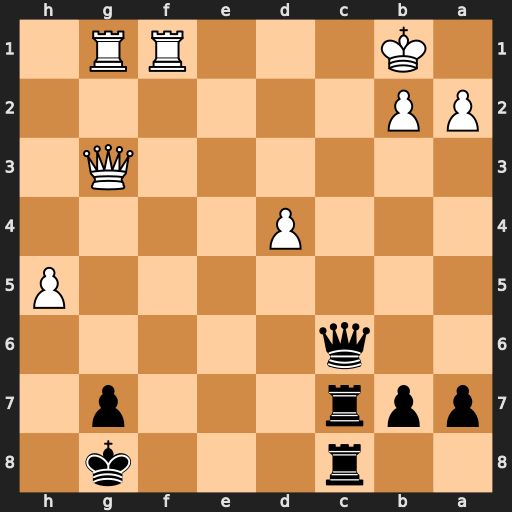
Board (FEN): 2r3k1/ppr3p1/2q5/7P/3P4/6Q1/PP6/1K3RR1
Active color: b
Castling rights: -
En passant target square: -
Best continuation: Qc2+ Ka1 Qc1+ Rxc1 Rxc1+ Rxc1 Rxc1#